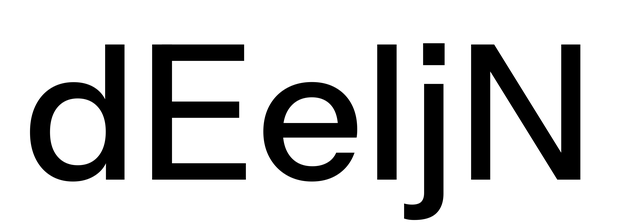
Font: InstrumentSans_Medium